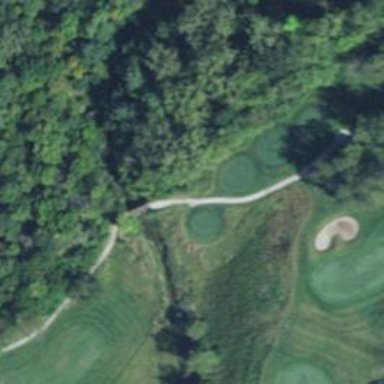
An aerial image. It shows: Service road designated as golf cart path.